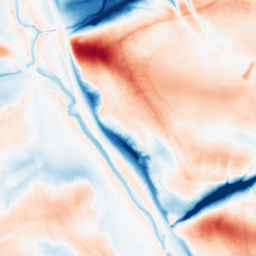
Category: classical
Decomposition family: gaussian_anisotropic
Decomposition parameters: sigma_x: 5
sigma_y: 20
Upsampling method: fft_zeropad
Upsampling parameters: scale: 4
Upsampling scale: 4